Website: ulta-beauty
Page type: customer-info-address
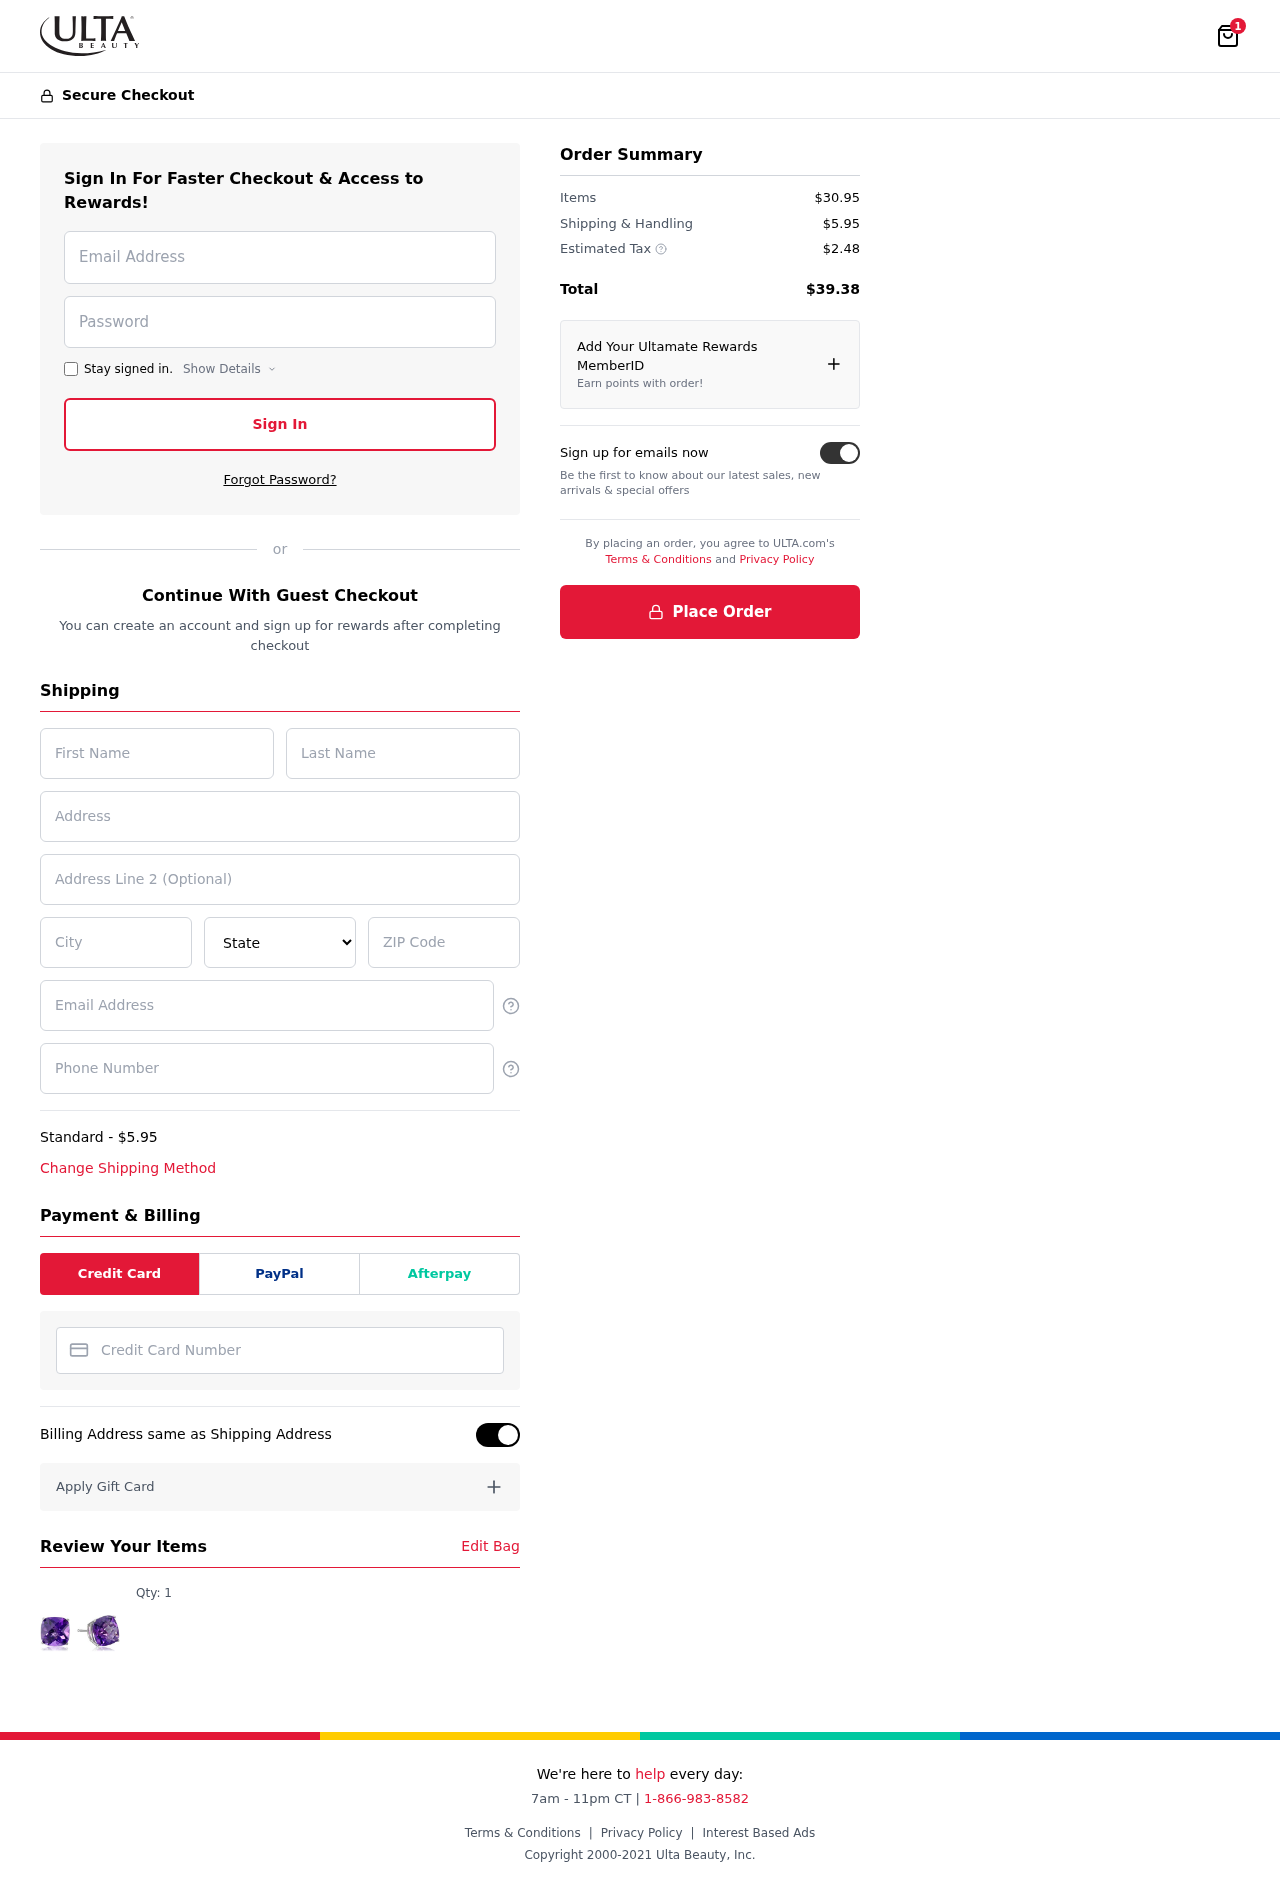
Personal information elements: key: PII_CARD_NUMBER
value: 4578 7452 5978 0314
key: PII_CITY
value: Kevinberg
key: PII_EMAIL
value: glen_wagner@gmail.com
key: PII_FIRSTNAME
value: Glen
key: PII_LASTNAME
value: Wagner
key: PII_PHONE
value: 7793953192
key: PII_POSTCODE
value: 66241
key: PII_STATE
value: Idaho
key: PII_STREET
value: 6591 Bradley Gardens Apt. 732
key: PII_STREET2
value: Apt. 015
Product elements: key: PRODUCT1_QUANTITY
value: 1
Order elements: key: ORDER_NUM_ITEMS
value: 1
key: ORDER_SHIPPING_COST
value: $5.95
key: ORDER_ITEMS_TOTAL
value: $30.95
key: ORDER_SHIPPING_COST2
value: $5.95
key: ORDER_TAX
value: $2.48
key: ORDER_TOTAL
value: $39.38